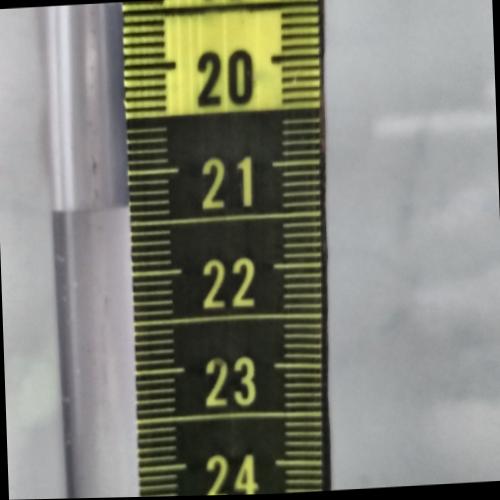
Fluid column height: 21.3 cm